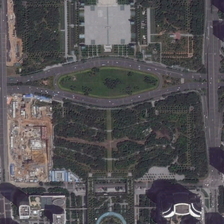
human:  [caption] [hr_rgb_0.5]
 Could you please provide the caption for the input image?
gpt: many green trees are around a square with green meadows .

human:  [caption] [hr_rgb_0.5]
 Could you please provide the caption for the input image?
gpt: around the flower bed is the road, near the road is a residential area .

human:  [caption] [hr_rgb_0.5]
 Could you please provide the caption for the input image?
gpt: a flower bed is in the center of the square .

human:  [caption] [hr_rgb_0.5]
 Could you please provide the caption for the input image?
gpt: many green trees are around a square with green meadows .

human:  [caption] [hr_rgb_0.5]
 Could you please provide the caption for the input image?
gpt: a flower bed is in the center of the square .